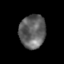
Tissue: skin
Cell type: Epithelial cells
Senescence score: 0.218
Nuclear area (px): 857
Mean DAPI intensity: 97.341